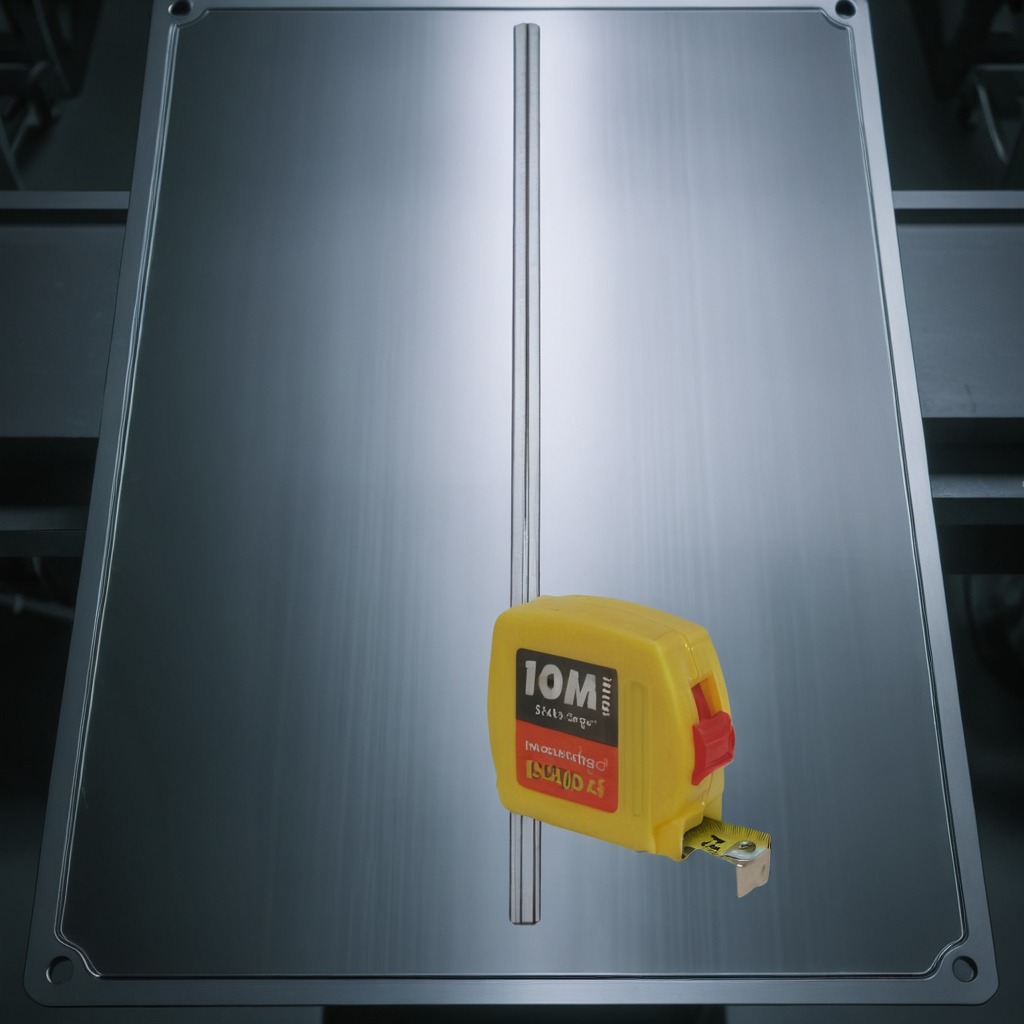
A measuring tape is lying on the metal table in a machine shop under fluorescent lights.